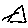
Label: triangle